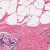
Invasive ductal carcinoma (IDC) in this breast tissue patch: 0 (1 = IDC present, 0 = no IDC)